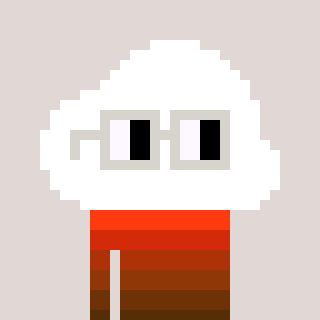
a pixel art character with square light gray glasses, a cloud-shaped head and a peachy-colored body on a warm background